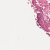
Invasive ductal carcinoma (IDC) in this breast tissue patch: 0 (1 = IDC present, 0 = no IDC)